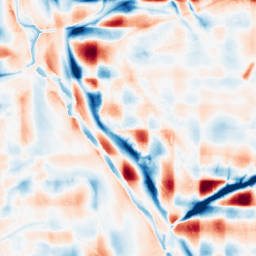
Category: wavelet
Decomposition family: wavelet_reverse_biorthogonal
Decomposition parameters: wavelet: rbio1.3
level: 5
Upsampling method: sinc_blackman
Upsampling parameters: scale: 2
kernel_size: 16
Upsampling scale: 2